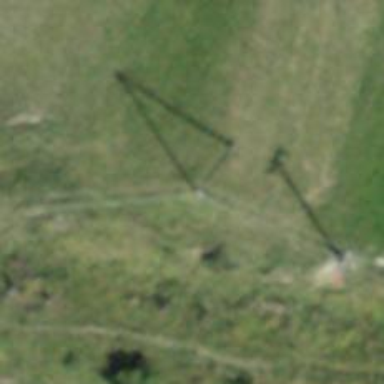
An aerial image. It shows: Power pole.